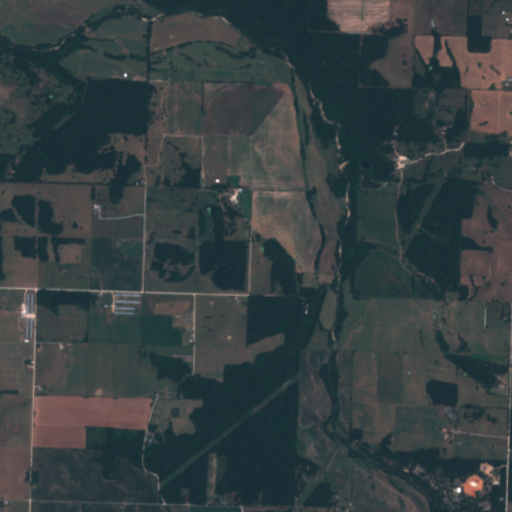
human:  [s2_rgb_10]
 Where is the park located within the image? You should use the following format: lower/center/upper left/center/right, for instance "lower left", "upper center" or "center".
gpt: The park is located in the lower center of the image.
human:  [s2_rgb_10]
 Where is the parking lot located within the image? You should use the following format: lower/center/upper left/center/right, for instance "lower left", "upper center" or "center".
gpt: There is no parking lot in the image.